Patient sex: M
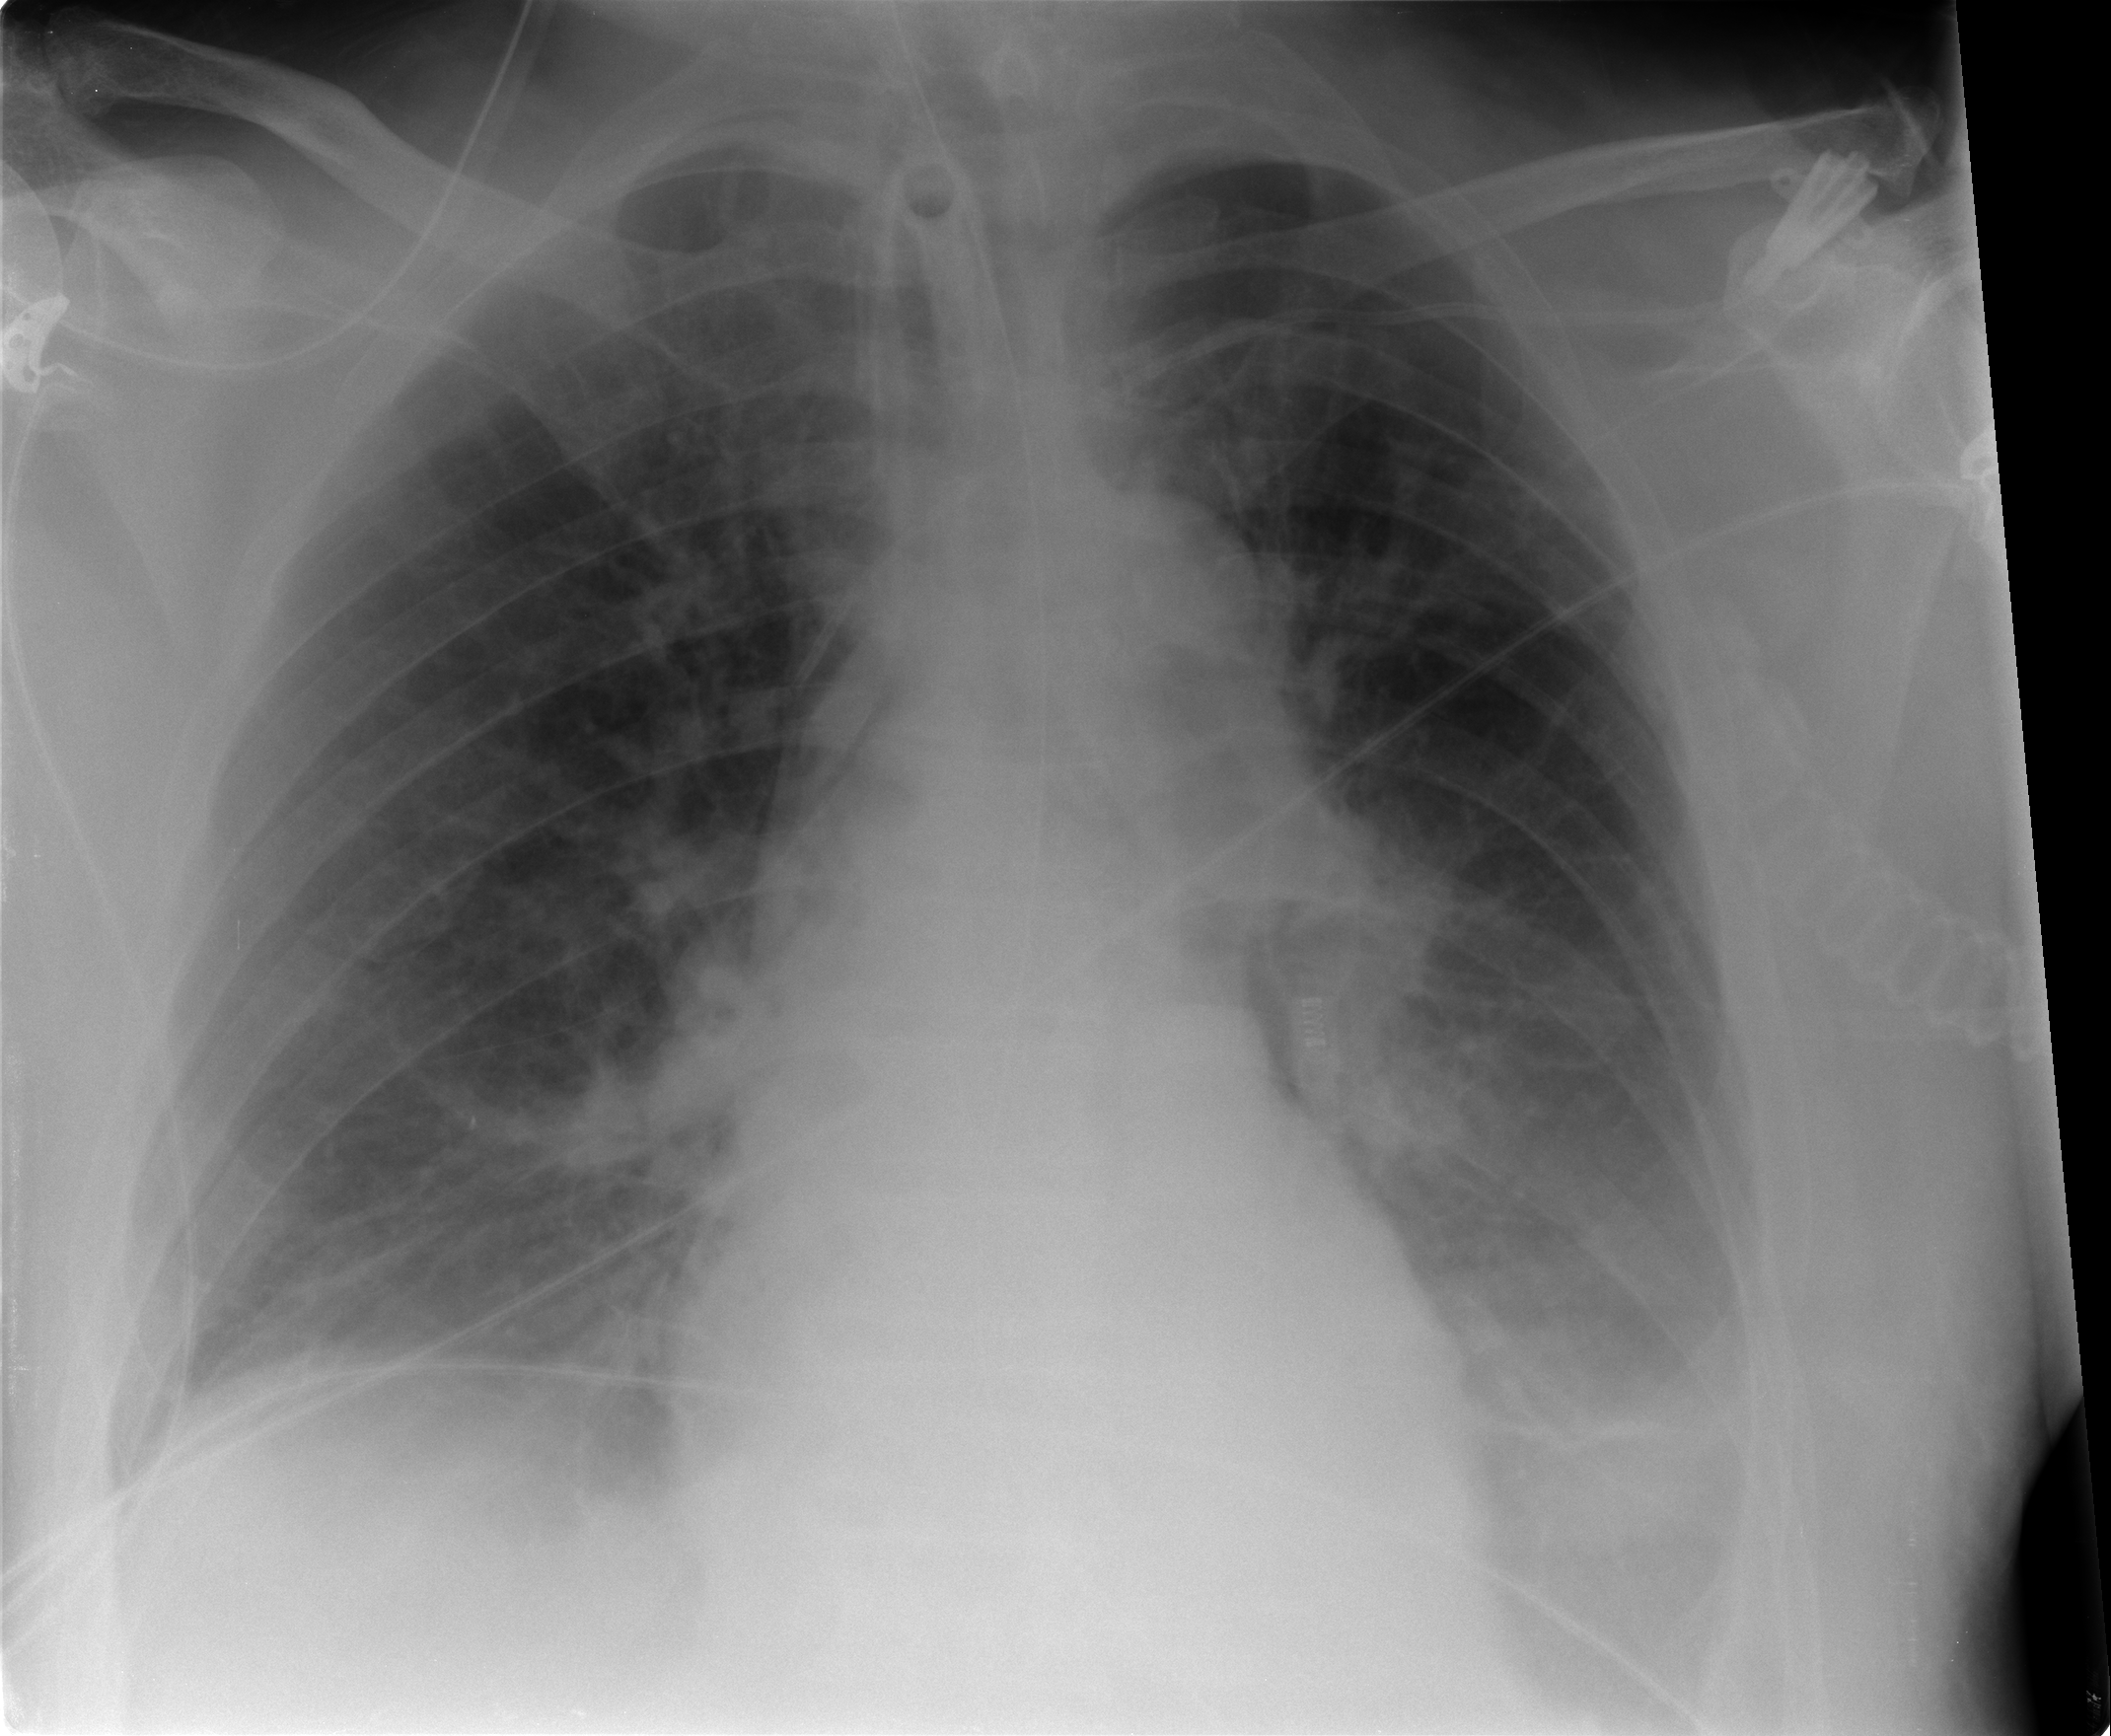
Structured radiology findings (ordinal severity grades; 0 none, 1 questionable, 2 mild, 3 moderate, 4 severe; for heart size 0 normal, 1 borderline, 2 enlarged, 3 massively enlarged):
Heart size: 1
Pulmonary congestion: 1
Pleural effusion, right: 1
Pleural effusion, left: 2
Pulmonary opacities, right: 0
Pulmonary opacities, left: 0
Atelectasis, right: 1
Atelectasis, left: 2